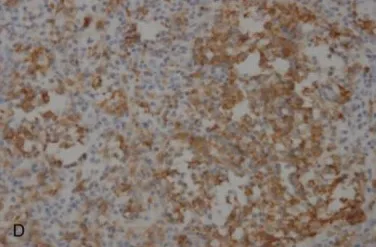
Photograph of surgical specimen. To CD1a.
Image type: pathology (immunostaining)